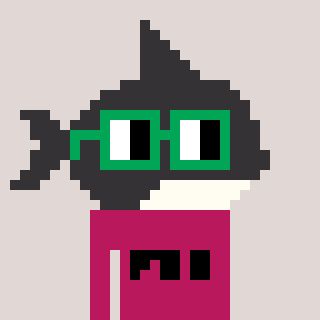
a pixel art character with square green glasses, a orca-shaped head and a darkpink-colored body on a warm background